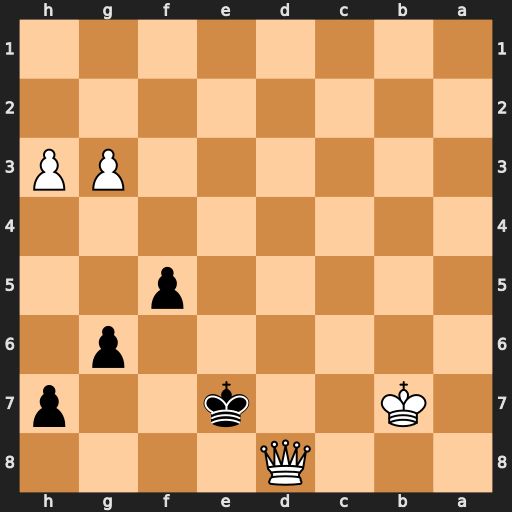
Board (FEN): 3Q4/1K2k2p/6p1/5p2/8/6PP/8/8
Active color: b
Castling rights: -
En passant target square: -
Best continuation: Kxd8 Kc6 Ke7 Kd5 Kf6